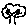
Label: tree